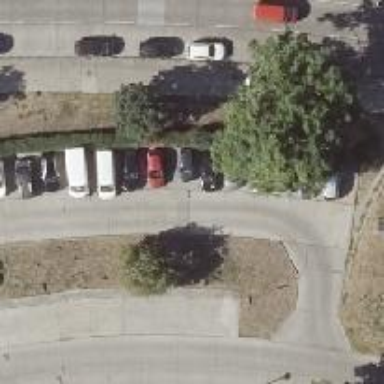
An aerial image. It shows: Concrete parking aisle as service road.